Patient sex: M
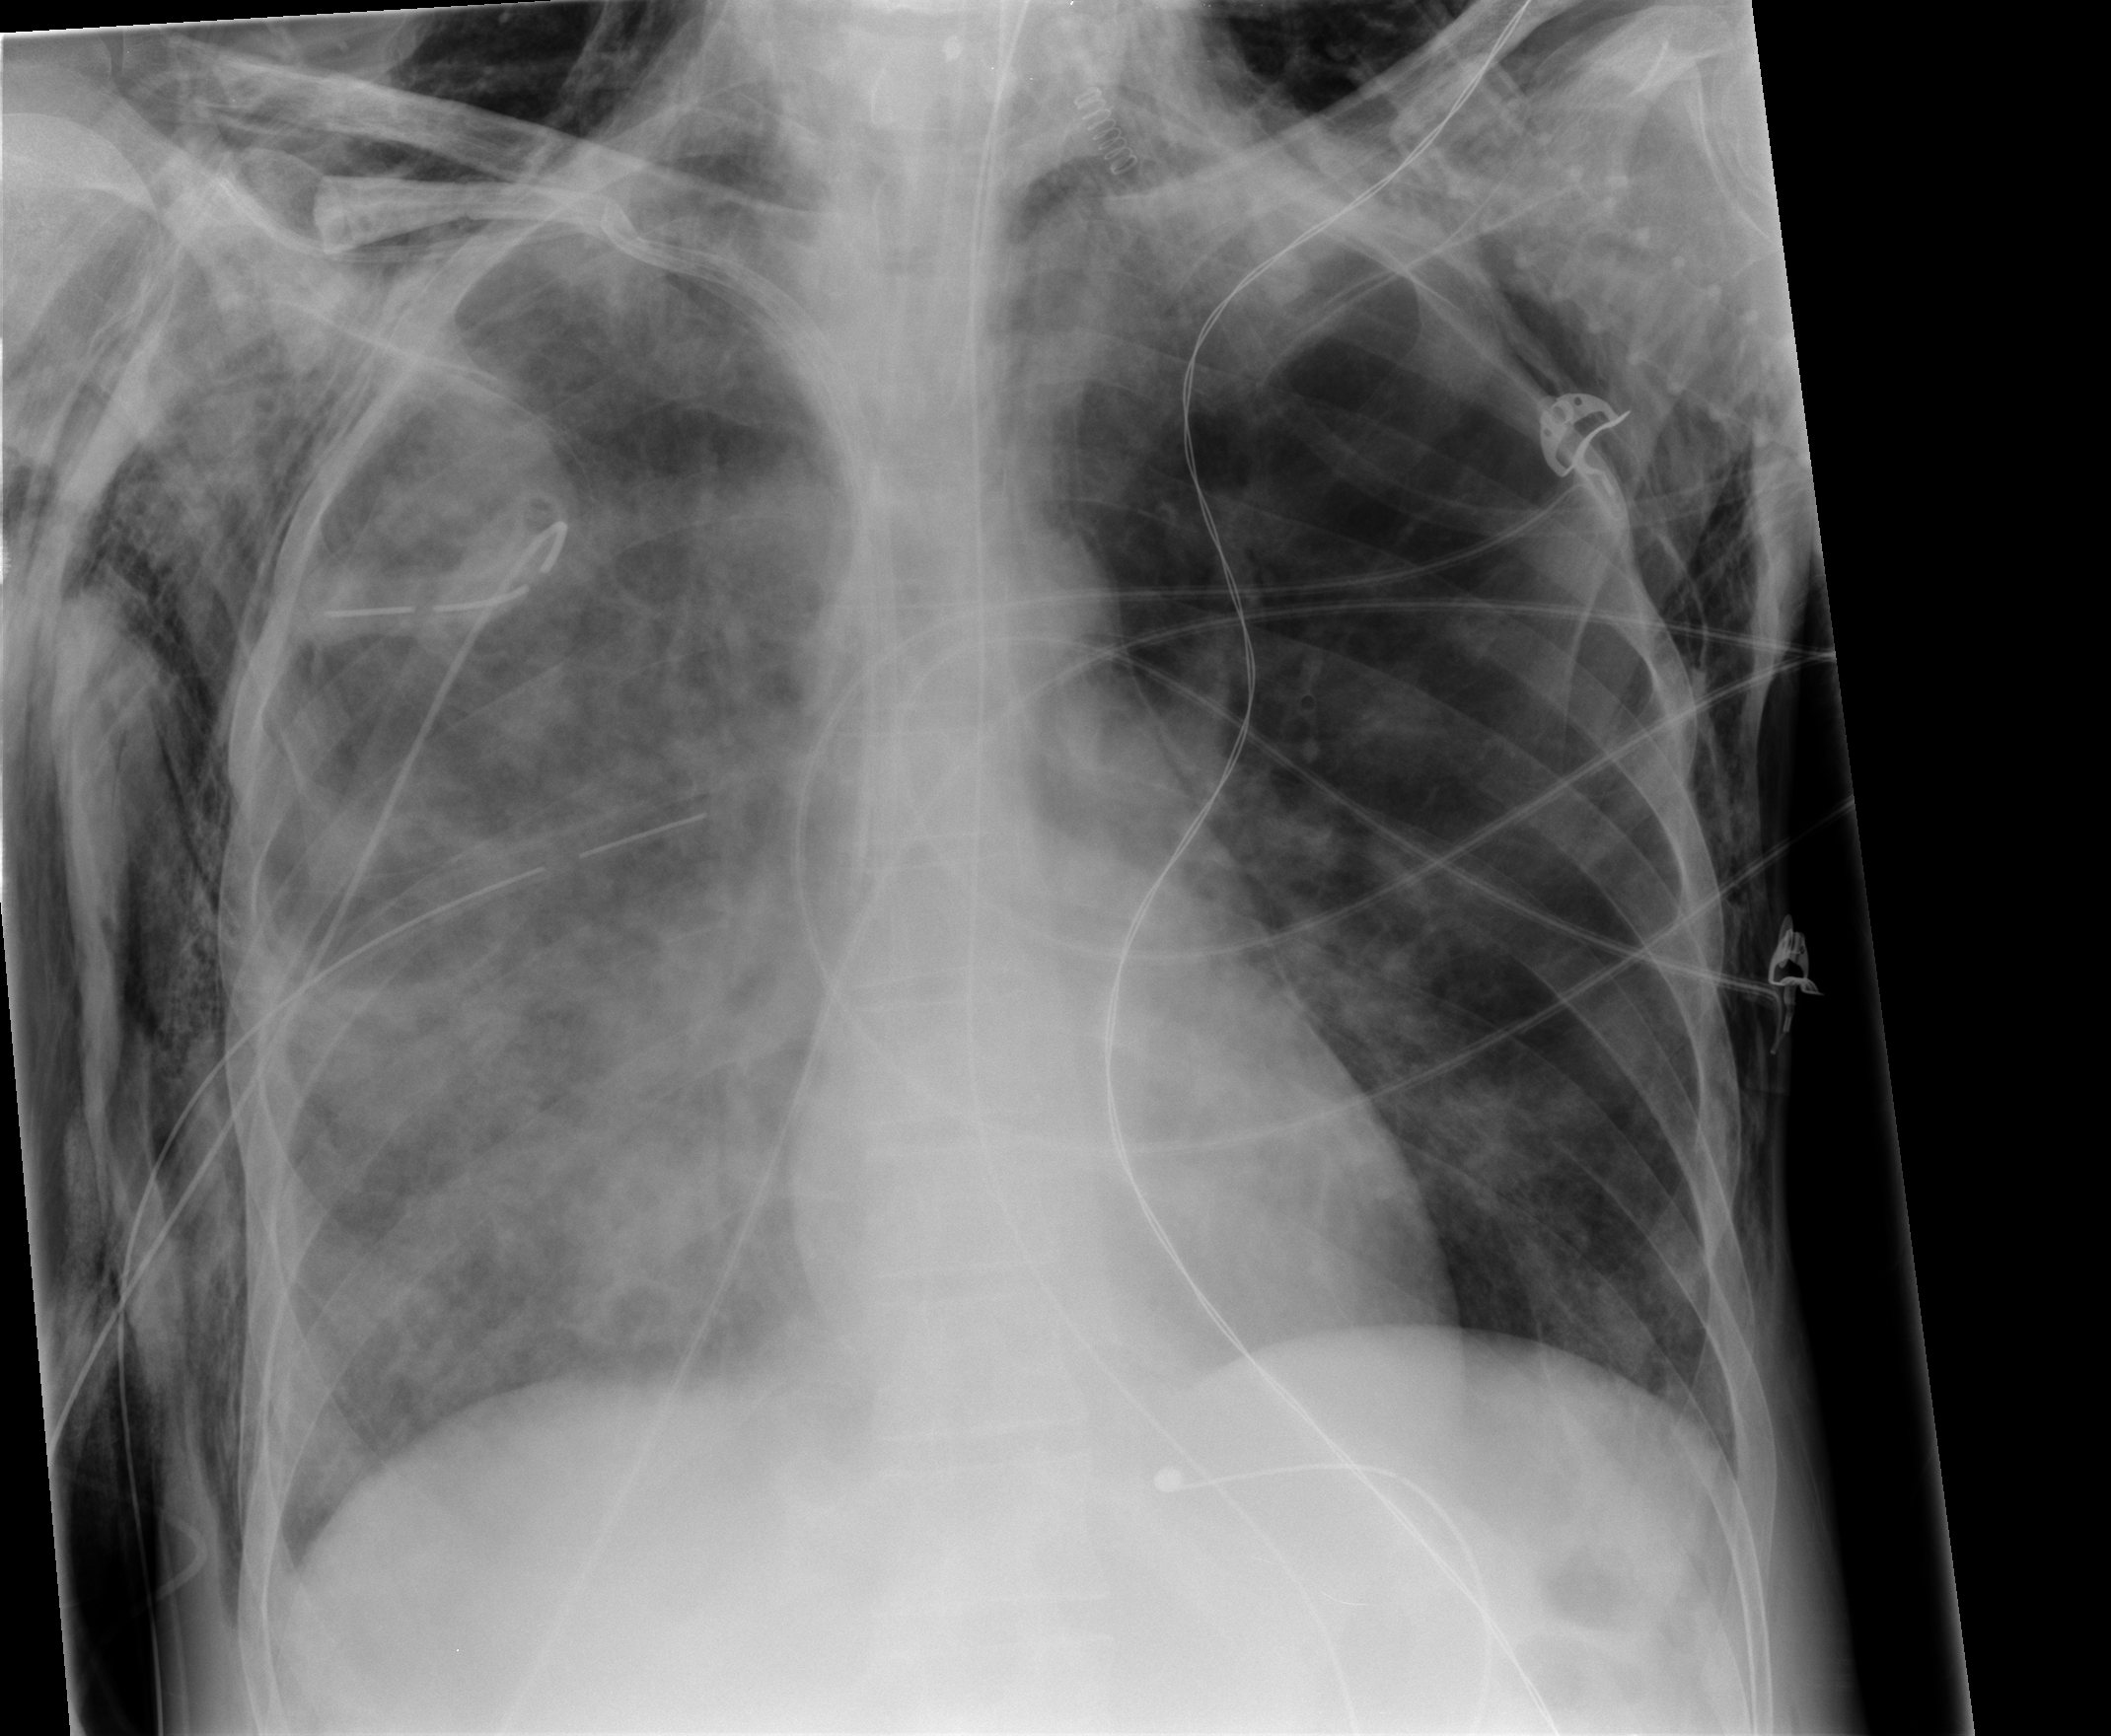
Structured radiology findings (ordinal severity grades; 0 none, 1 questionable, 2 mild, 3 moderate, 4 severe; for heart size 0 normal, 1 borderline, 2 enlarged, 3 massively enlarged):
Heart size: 0
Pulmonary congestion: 2
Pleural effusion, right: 0
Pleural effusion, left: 0
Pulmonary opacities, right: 3
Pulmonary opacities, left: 1
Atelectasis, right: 3
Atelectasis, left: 0